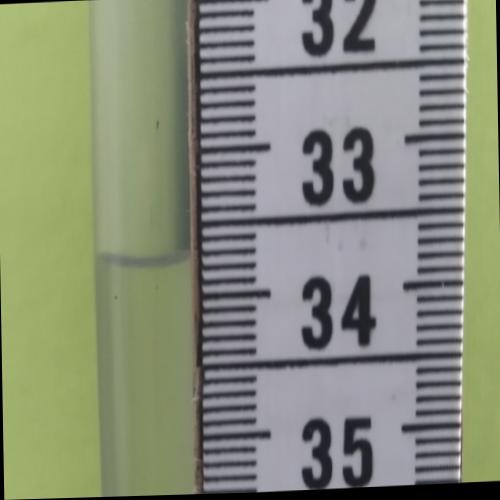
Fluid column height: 33.7 cm